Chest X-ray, AP view. Patient: 68 years old, sex F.
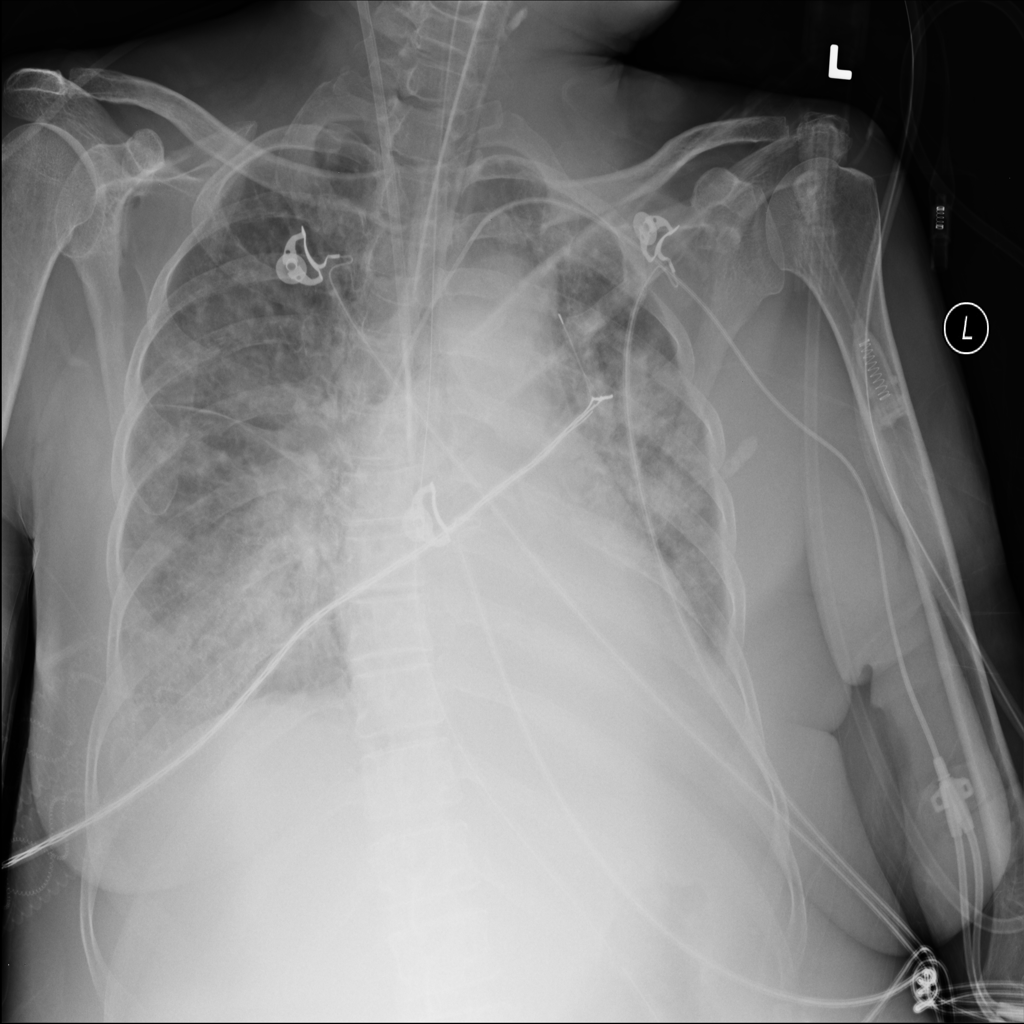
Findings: No Finding